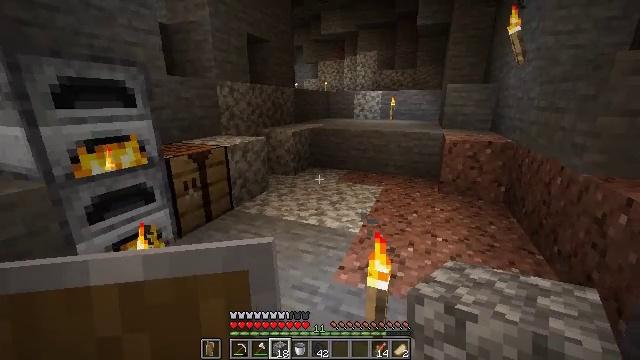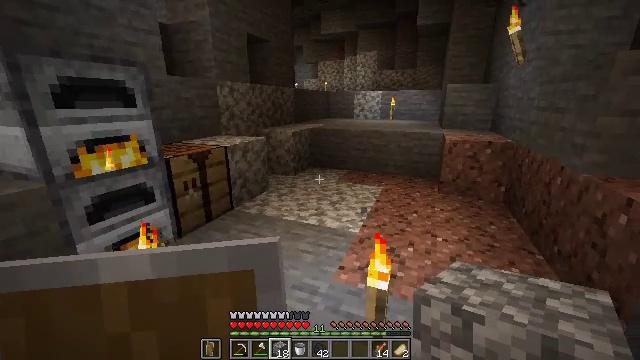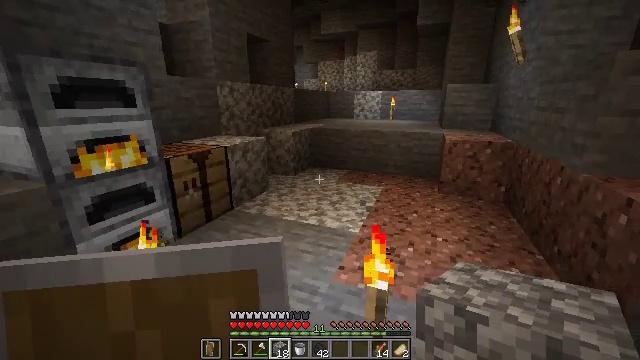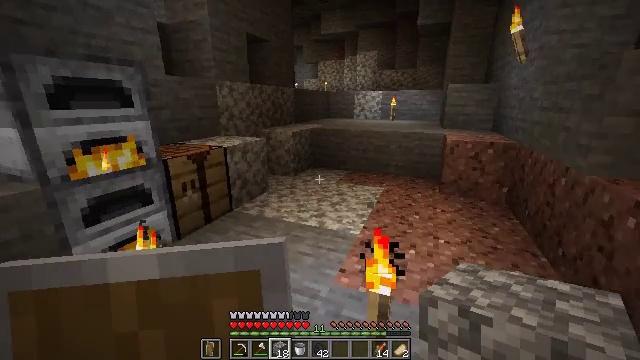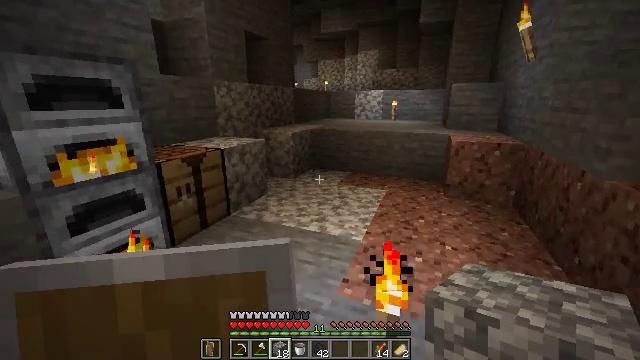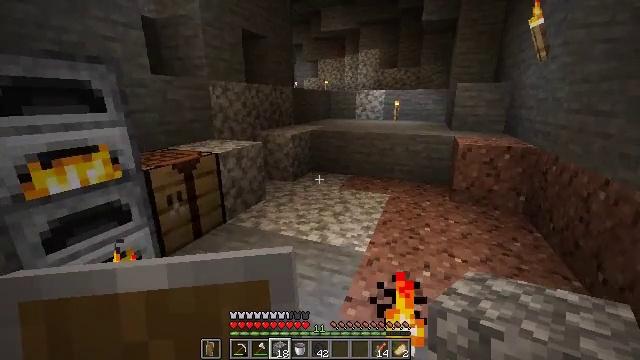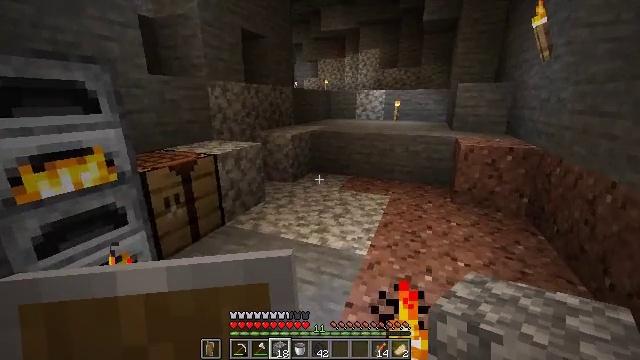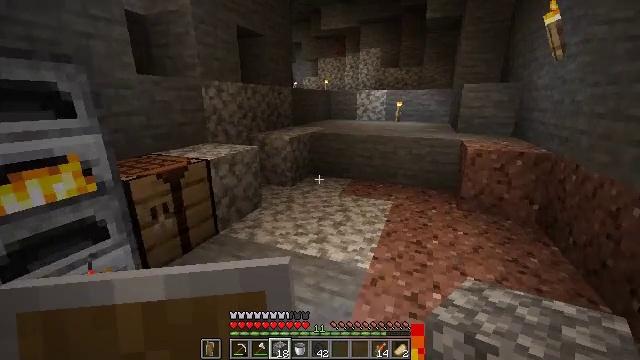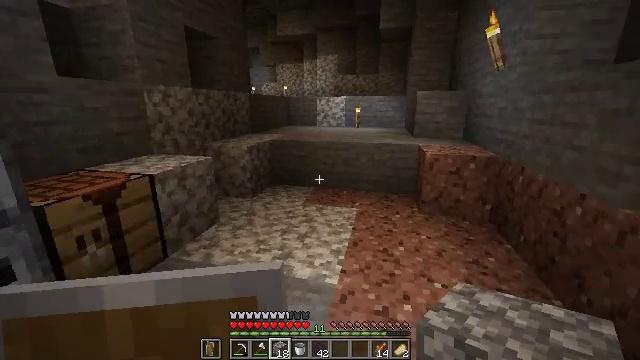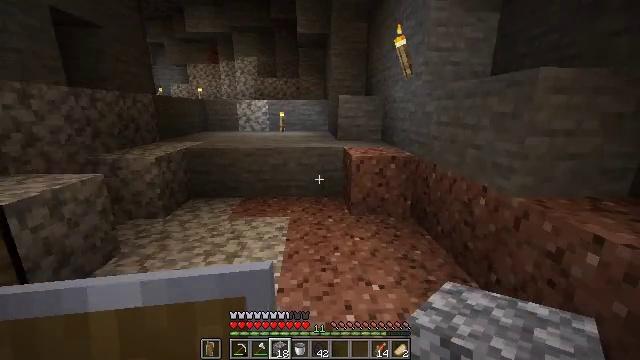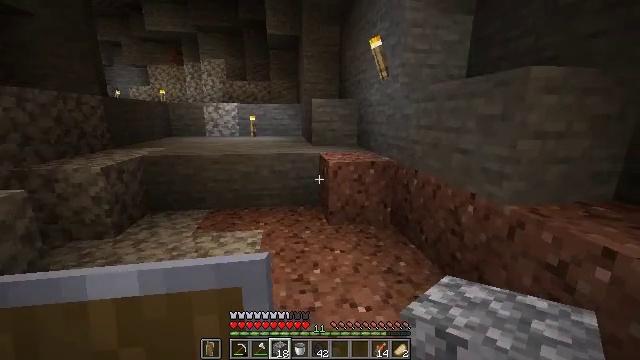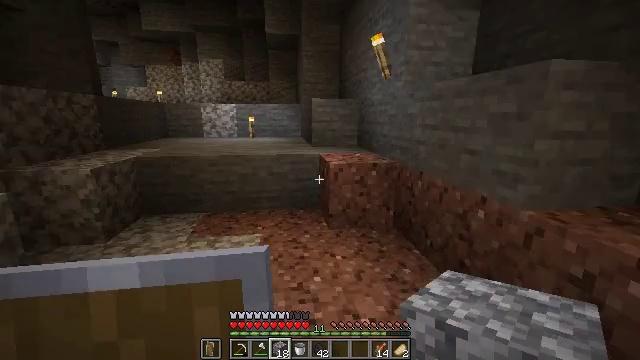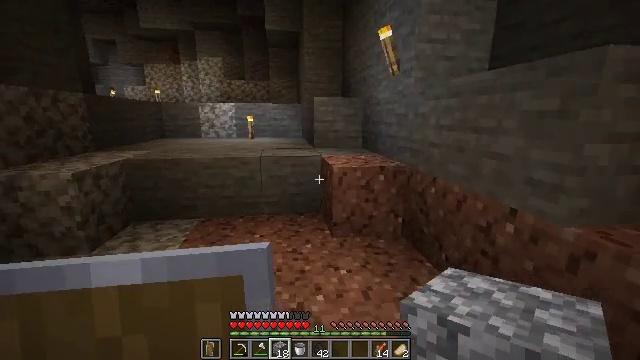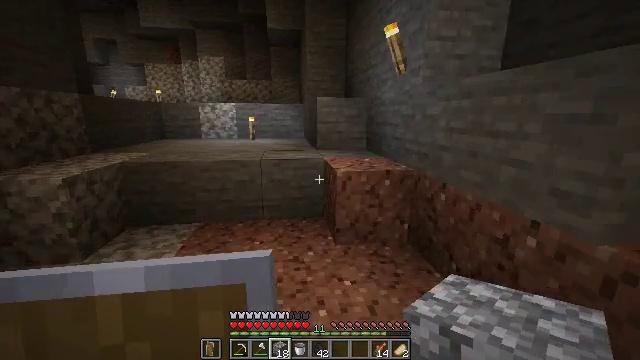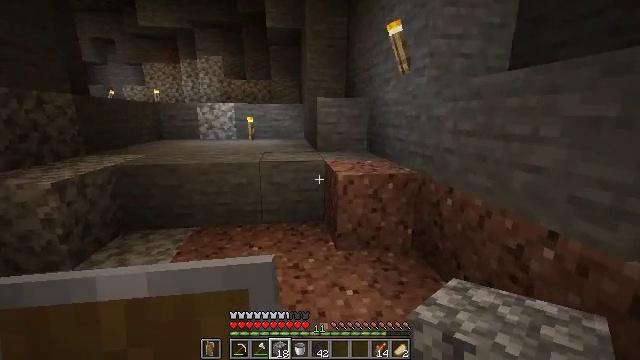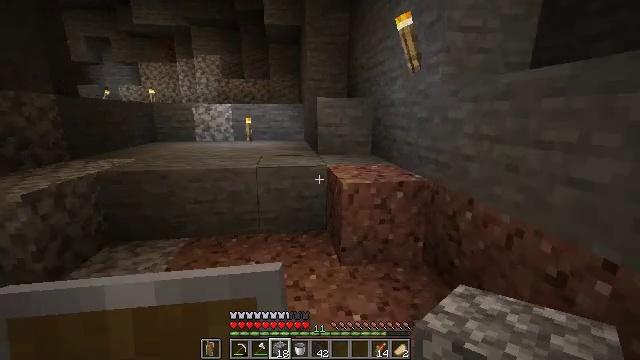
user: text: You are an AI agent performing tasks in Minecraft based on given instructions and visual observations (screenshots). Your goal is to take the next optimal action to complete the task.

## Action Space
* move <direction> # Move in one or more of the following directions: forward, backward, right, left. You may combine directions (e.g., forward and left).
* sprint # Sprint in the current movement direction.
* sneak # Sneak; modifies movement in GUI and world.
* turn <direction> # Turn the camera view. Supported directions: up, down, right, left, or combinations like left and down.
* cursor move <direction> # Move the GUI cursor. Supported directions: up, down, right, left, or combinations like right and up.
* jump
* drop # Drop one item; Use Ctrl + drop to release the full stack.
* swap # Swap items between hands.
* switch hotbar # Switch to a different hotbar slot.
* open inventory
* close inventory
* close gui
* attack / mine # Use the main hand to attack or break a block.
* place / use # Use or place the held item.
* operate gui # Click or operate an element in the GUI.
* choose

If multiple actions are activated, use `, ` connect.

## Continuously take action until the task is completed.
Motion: motion action
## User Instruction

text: Drop a bone.
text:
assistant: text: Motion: no_op
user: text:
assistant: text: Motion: no_op
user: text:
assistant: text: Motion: move forward
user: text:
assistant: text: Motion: move forward
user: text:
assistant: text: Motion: move forward
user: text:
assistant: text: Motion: move forward
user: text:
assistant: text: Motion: move forward
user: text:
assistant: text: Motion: move forward, turn right and up
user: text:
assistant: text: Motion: move forward, turn right
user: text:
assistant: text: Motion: move forward, turn right
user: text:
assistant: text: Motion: move forward
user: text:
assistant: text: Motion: move forward
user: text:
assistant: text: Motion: move forward
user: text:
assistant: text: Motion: move forward
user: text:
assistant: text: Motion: move forward
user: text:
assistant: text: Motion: move forward
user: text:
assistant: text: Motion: move forward
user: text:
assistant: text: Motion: move forward
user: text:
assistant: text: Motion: move forward, sprint, turn right
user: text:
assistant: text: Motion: move forward, sprint, turn right
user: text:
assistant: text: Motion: move forward, sprint, turn right
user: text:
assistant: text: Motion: move forward, sprint, turn right and down, jump
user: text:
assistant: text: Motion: move forward, sprint, turn down, jump
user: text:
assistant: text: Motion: move forward, sprint, turn left and down, jump
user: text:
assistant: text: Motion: move forward, turn left and down, jump
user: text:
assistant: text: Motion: move forward
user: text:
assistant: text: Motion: move forward
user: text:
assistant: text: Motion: move forward and move left
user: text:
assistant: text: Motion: move forward and move left, turn left
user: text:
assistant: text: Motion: move forward and move left, turn left